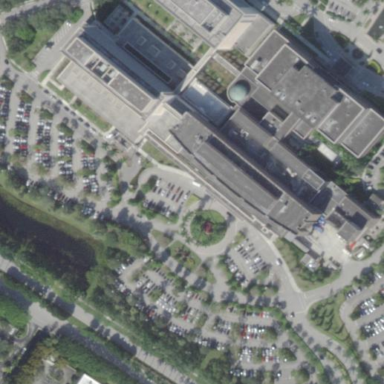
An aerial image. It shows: Healthcare facility identified as hospital.